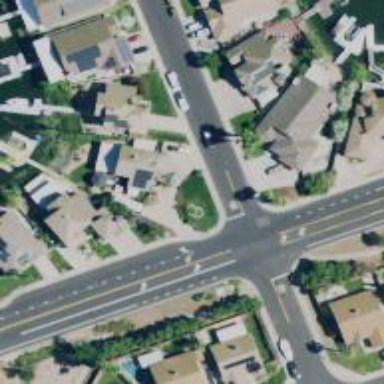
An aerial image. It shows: Stop road.